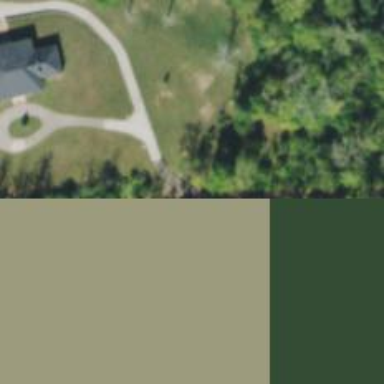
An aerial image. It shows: Driveway.